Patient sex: M
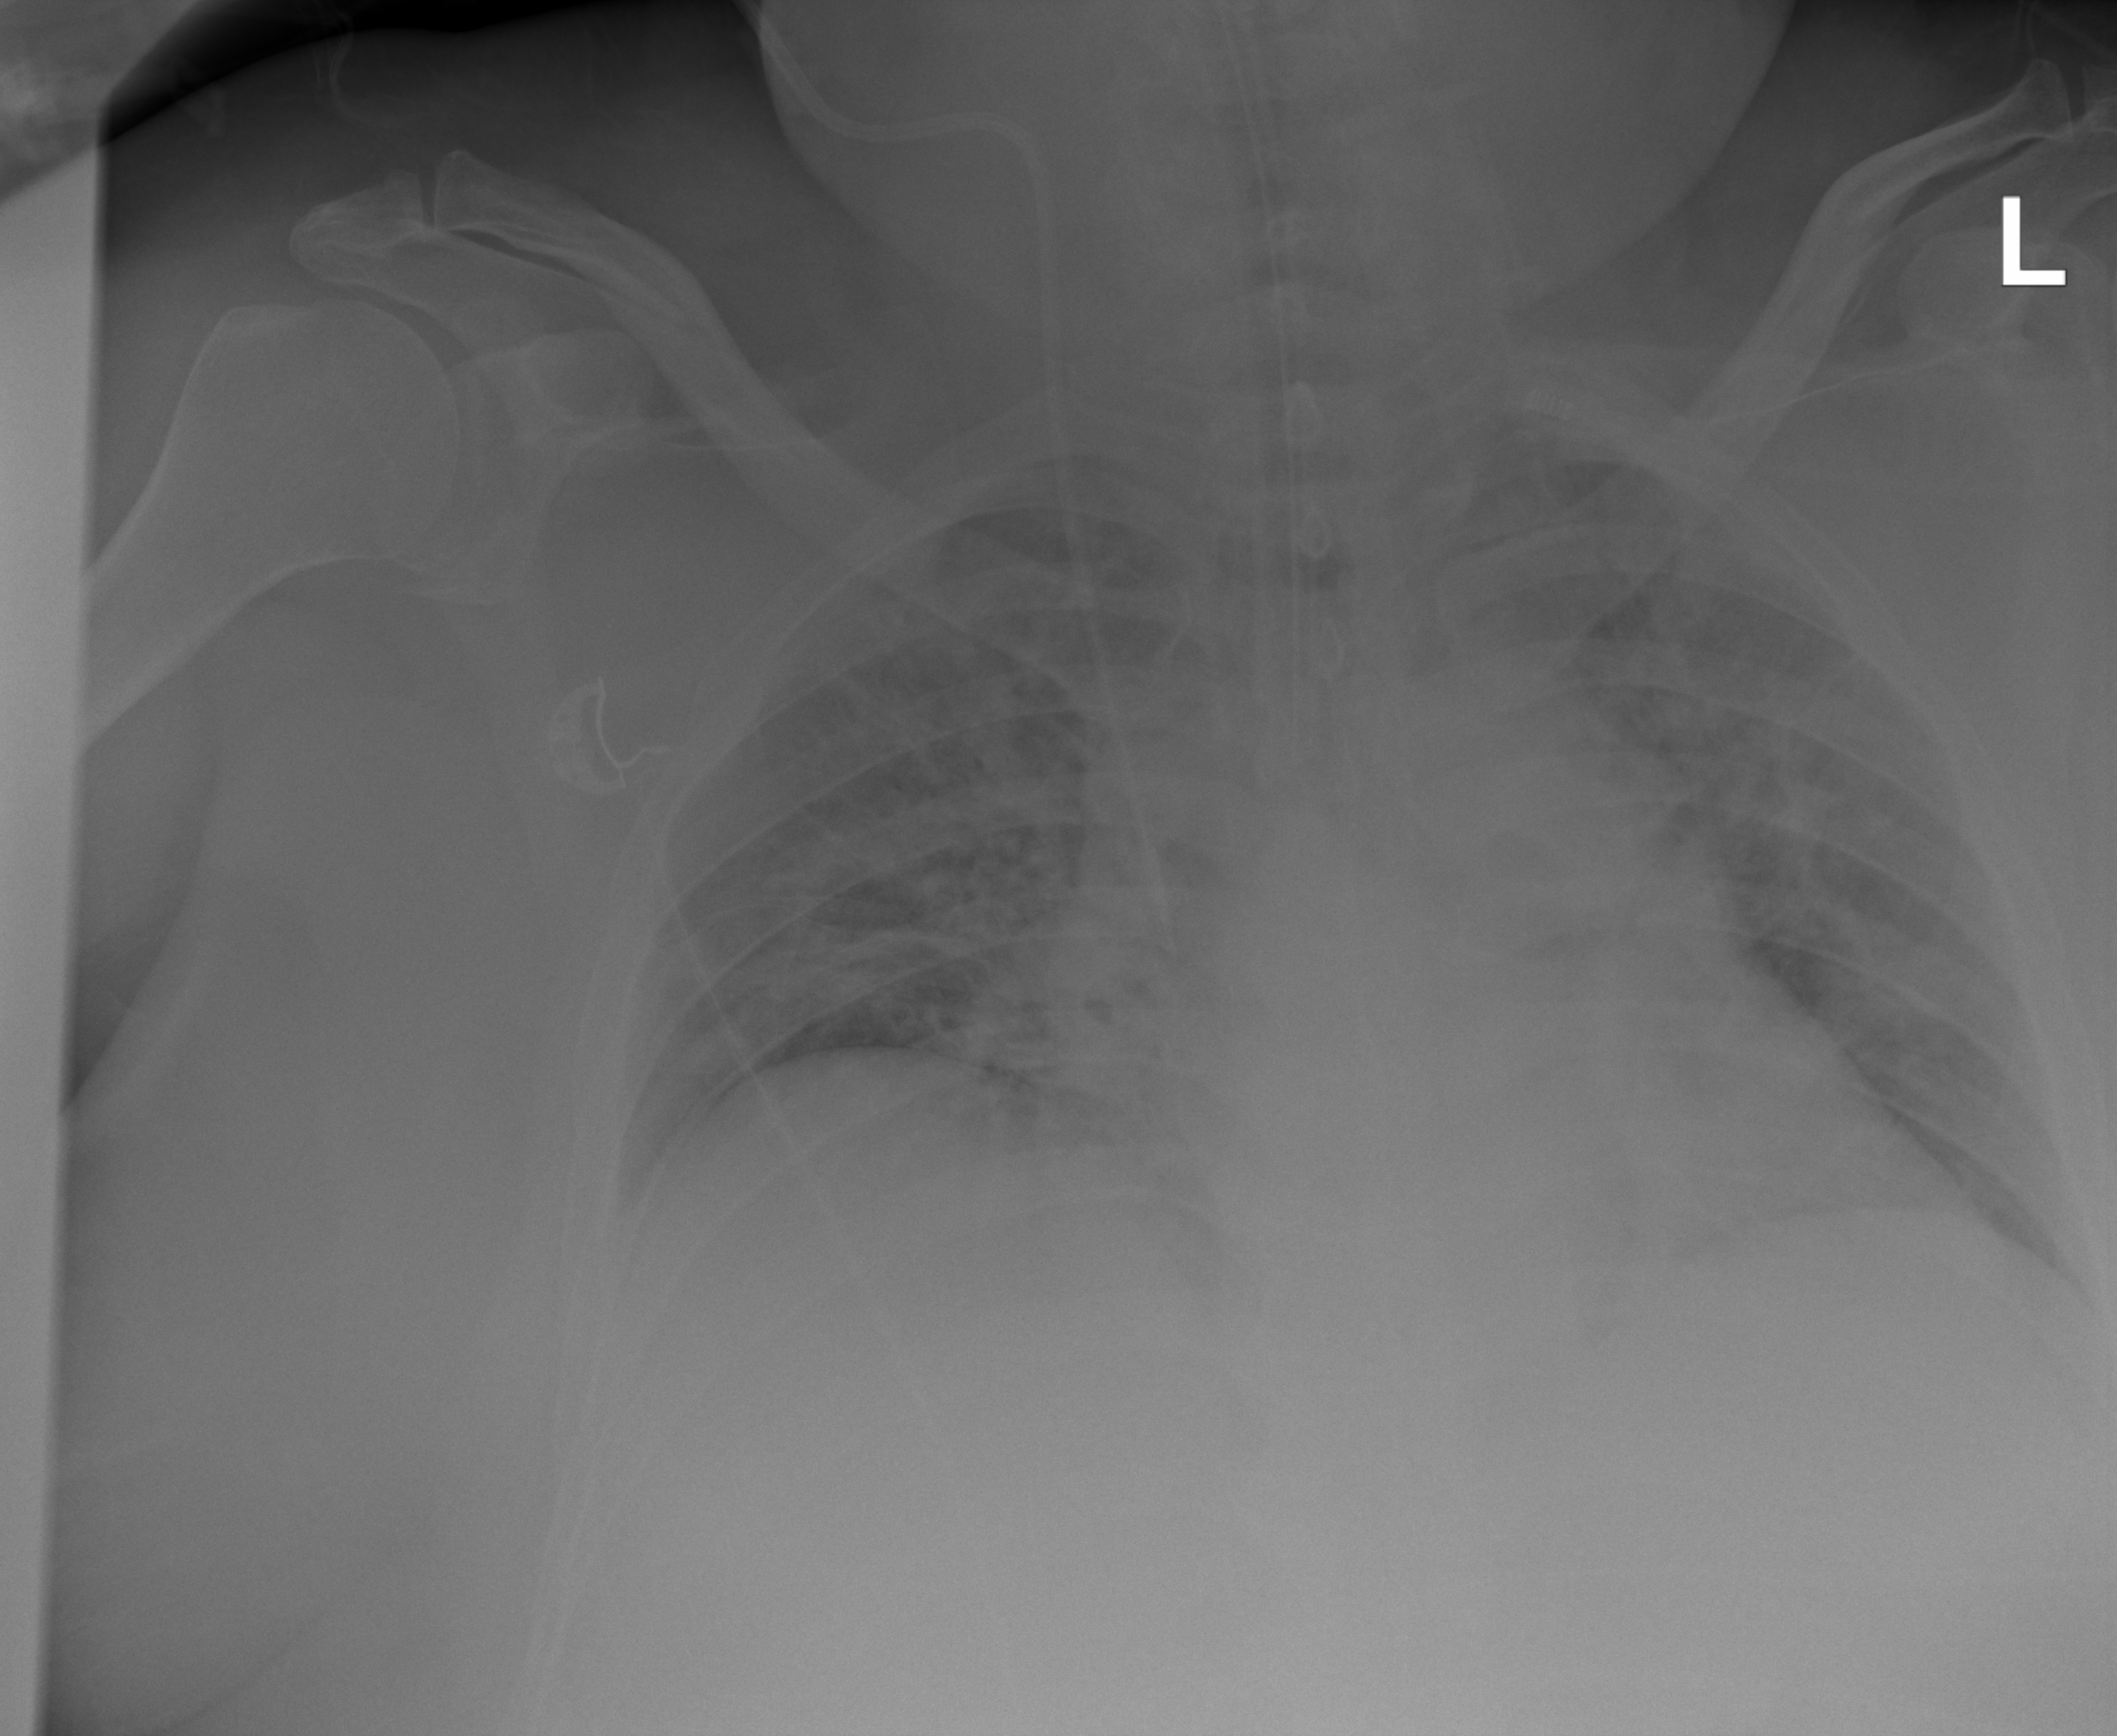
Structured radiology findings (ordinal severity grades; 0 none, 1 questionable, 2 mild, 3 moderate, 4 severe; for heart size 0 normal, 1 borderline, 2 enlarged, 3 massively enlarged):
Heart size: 2
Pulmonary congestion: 4
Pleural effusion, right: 2
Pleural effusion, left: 0
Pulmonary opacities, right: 3
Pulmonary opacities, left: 3
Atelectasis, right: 1
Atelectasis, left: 1